Question: I want to compute the determinant of a matrix from its LUP decomposition in MATLAB. The determinant can be found from the formula:

P is a <URL> and S is the number of exchanges of rows needed to transform P into an identity matrix. How can I find S in the above formula in MATLAB? Does it have any pre-defined functions, etc.?
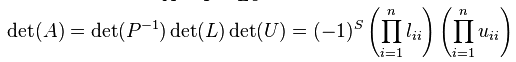
Answer: If you interpret 'P' as an adjacency matrix, and the vector 'cycles' contains the length of all cycles in the graph described by 'P', then 'S=sum(cycles) - length(cycles)'.
Now all is left is to find the length of all the cycles, for which there are several functions on the File Exchange, like <URL>.
BTW: '[L, U, P] = lu(A)', and 'det(A) = det(inv(P))*det(L)*det(U)'